Question: In Excel 2003 I am trying to create a Workbook_SheetPivotTableUpdate Sub that enforces a restriction on a pivot table such that a particular pivot item of a particular row field must never be visible but must still contribute to subtotals and grand totals.
I know there is a setting "Subtotal hidden page items" that allows this to happen if the field is a page field. I also know how I can force the pivot item to be visible or not:
'''
Private Sub Workbook_SheetPivotTableUpdate(ByVal Sh As Object, ByVal Target As PivotTable)
Dim pvtField As PivotField
Dim pvtItem As PivotItem
Set pvtField = Target.PivotFields("Specific Field")
If pvtField.Orientation = xlRowField Then
Set pvtItem = pvtField.PivotItems("Specific Item")
pvtItem.Visible = False
End If
End Sub
'''
But I don't know if it is possible to put it in a state where the user cannot see it but it continues to contribute to the subtotals and grand totals in the pivot table.

Short of iterating through the rows of the pivot table and setting the row heights to 0, is there a state for pivot items or a way to manipulate the way Excel calculates the totals to accomplish this?
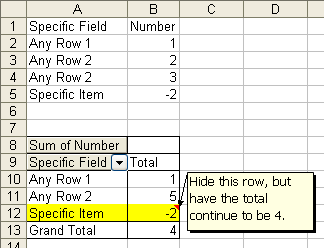
Answer: I'm going to say that the answer is "no".
I had never even noticed the "Subtotal hidden page items" feature that you mentioned. Reading about it, it sounds like this only applies to OLAP cubes, although it's a little unclear if that was true with Excel 2003. (I'm using Excel 2010, where they've changed the name slightly.) Out of curiosity, does the page field setting work for you, and are you using an OLAP cube?
At any rate, I'm sure the best way to do what you're looking for is the set the row's 'Hidden' property to true, as you've already indicated.
Not that you asked, but it seems like this design would be confusing to the user.